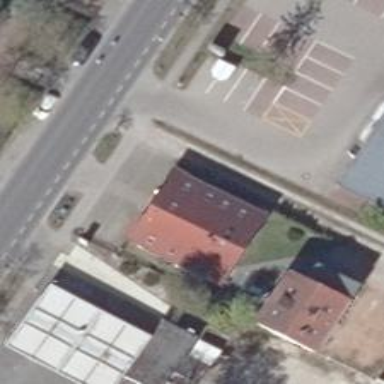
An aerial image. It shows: Building that serves as post office.